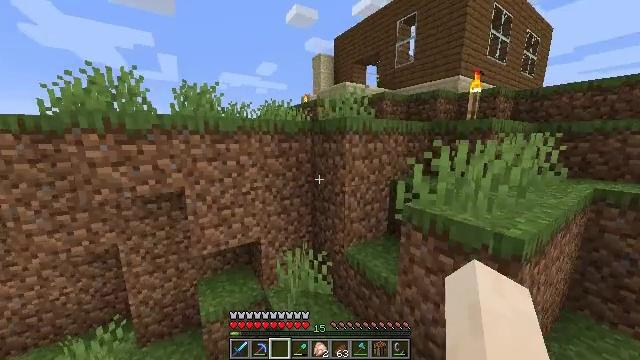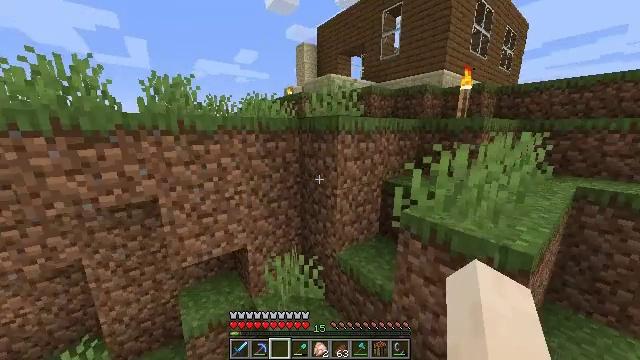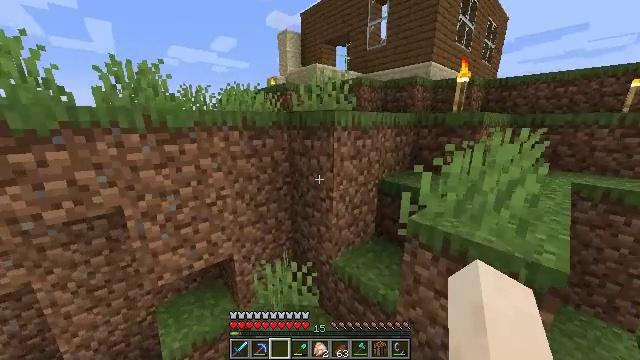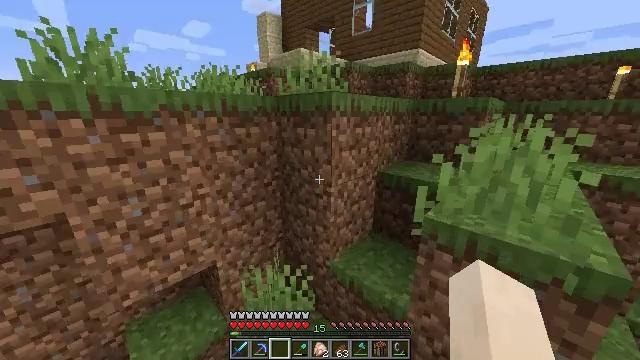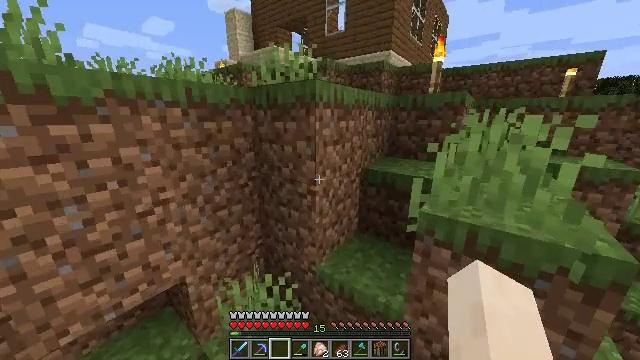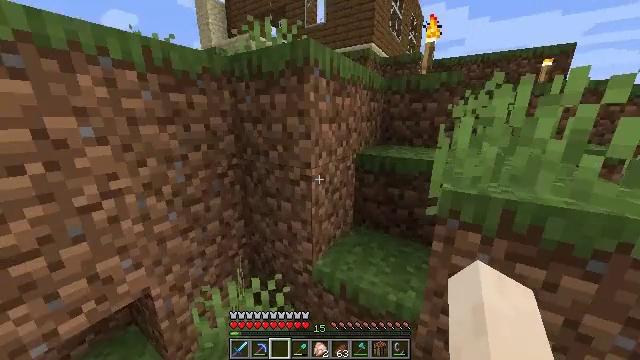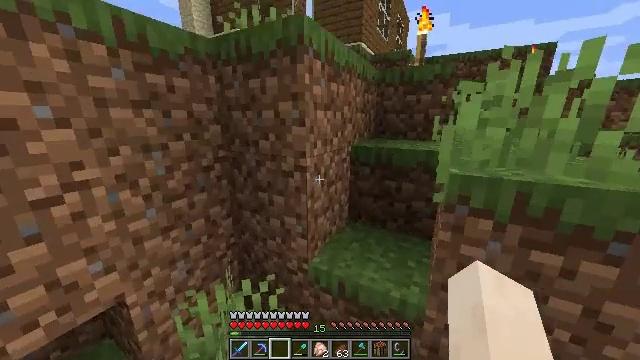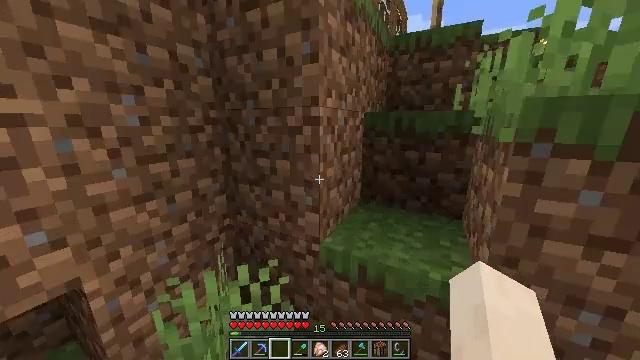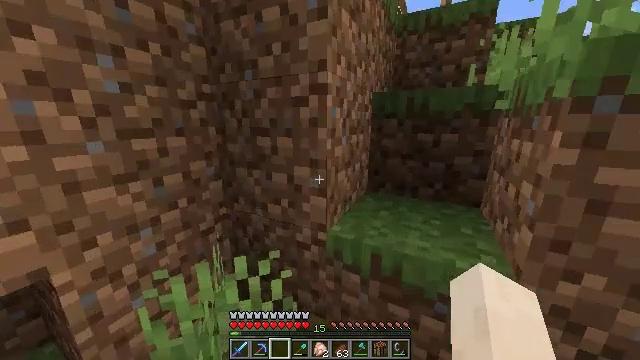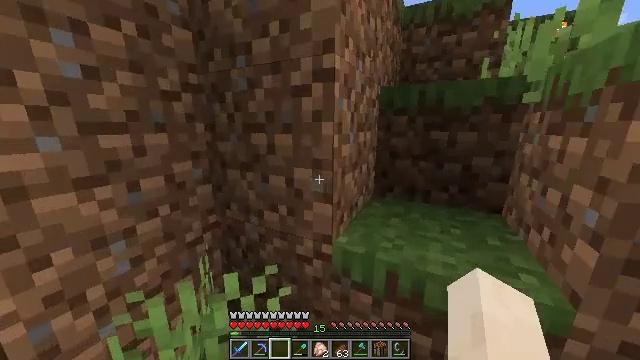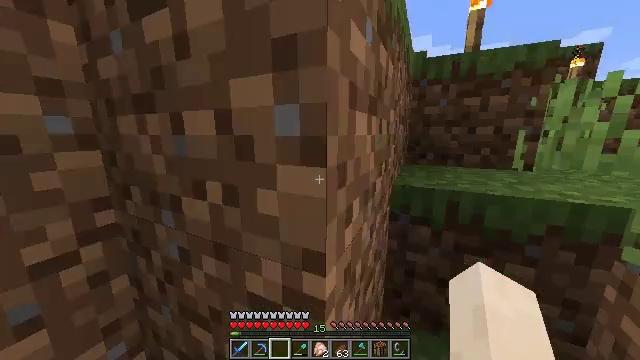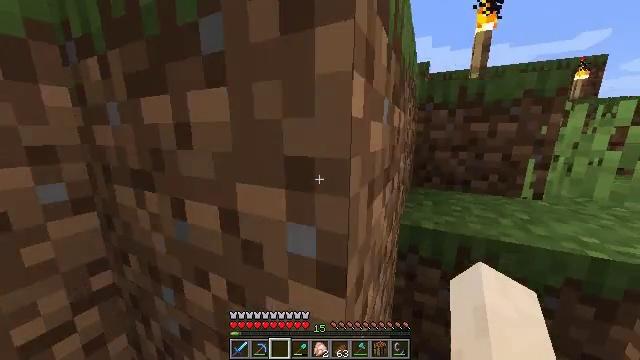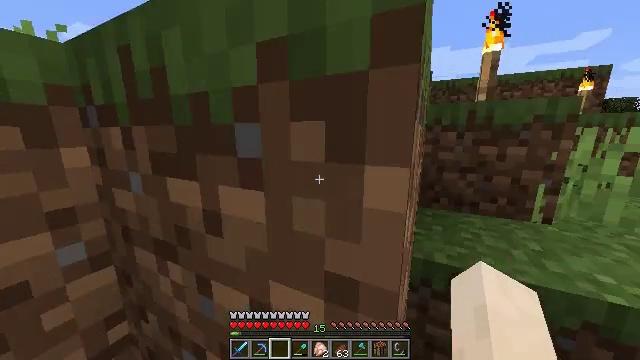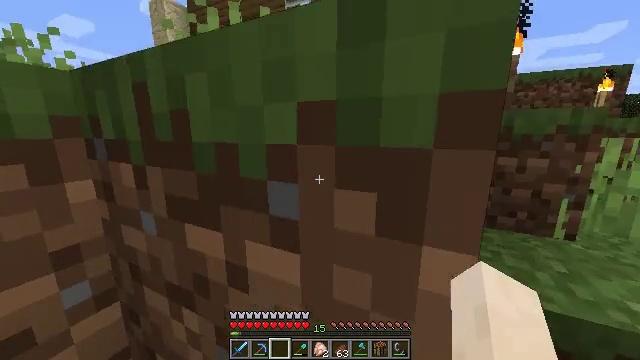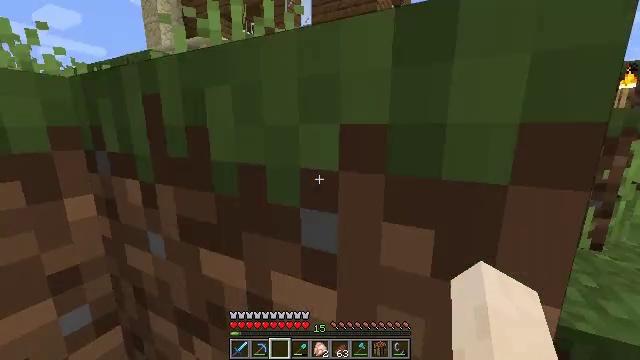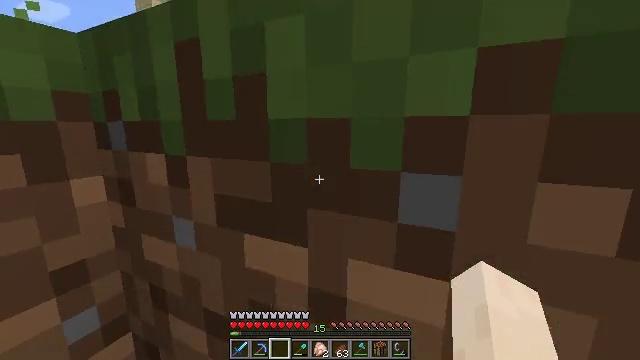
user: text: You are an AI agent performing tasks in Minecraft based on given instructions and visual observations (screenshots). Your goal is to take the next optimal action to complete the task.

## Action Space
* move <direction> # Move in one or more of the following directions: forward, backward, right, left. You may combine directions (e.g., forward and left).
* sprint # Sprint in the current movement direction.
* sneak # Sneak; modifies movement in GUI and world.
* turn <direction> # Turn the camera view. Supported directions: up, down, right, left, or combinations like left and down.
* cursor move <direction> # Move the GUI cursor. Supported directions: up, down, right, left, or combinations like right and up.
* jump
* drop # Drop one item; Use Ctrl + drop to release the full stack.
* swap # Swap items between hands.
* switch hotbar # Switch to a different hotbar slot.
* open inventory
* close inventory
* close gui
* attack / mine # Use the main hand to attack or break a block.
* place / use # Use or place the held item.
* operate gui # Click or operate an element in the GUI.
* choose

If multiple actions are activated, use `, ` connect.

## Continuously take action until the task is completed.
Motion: motion action
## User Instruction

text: Create an arrow in the crafting menu.
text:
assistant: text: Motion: move forward, sprint, turn right and down
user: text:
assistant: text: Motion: move forward, sprint, turn right and down
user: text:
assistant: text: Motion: move forward, sprint, turn right and down
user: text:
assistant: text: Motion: move forward, sprint, turn right
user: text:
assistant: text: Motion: move forward, sprint, turn right
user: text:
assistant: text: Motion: move forward and move right, sprint, turn right
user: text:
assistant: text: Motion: move forward and move right, sprint
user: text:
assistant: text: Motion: move forward and move right, sprint
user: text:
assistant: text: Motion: move forward and move right, sprint, jump
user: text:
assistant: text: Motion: move forward and move right, sprint, turn up, jump
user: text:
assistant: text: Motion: move forward and move right, sprint, jump
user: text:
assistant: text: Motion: move forward, sprint, jump
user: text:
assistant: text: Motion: move forward, sprint, jump
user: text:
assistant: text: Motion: move forward, sprint, jump
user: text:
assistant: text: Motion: move forward, sprint, jump
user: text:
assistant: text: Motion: move forward, sprint, turn up
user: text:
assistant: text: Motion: move forward and move right, sprint
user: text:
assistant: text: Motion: move forward and move right, sprint
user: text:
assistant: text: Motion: move forward and move right, sprint
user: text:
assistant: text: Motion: move forward and move right, sprint
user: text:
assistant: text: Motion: move forward, sprint
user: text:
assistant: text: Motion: move forward, sprint
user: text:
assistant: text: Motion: move forward, sprint
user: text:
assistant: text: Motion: move forward, sprint, turn right and down
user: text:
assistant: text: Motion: move forward and move right, sprint, turn right and down
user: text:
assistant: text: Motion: move forward and move right, sprint, turn right and down
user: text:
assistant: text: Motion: move forward and move right, sprint, turn right and down
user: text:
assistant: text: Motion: move forward and move right, sprint
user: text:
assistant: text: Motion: move forward and move right, sprint, turn left
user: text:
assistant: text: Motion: move forward and move right, sprint, turn left